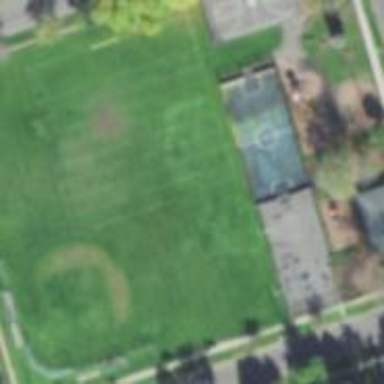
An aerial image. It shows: Baseball pitch for leisure land.